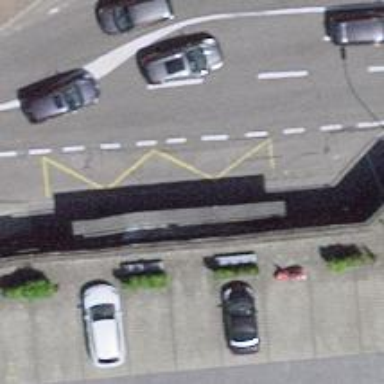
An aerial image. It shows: Post box.